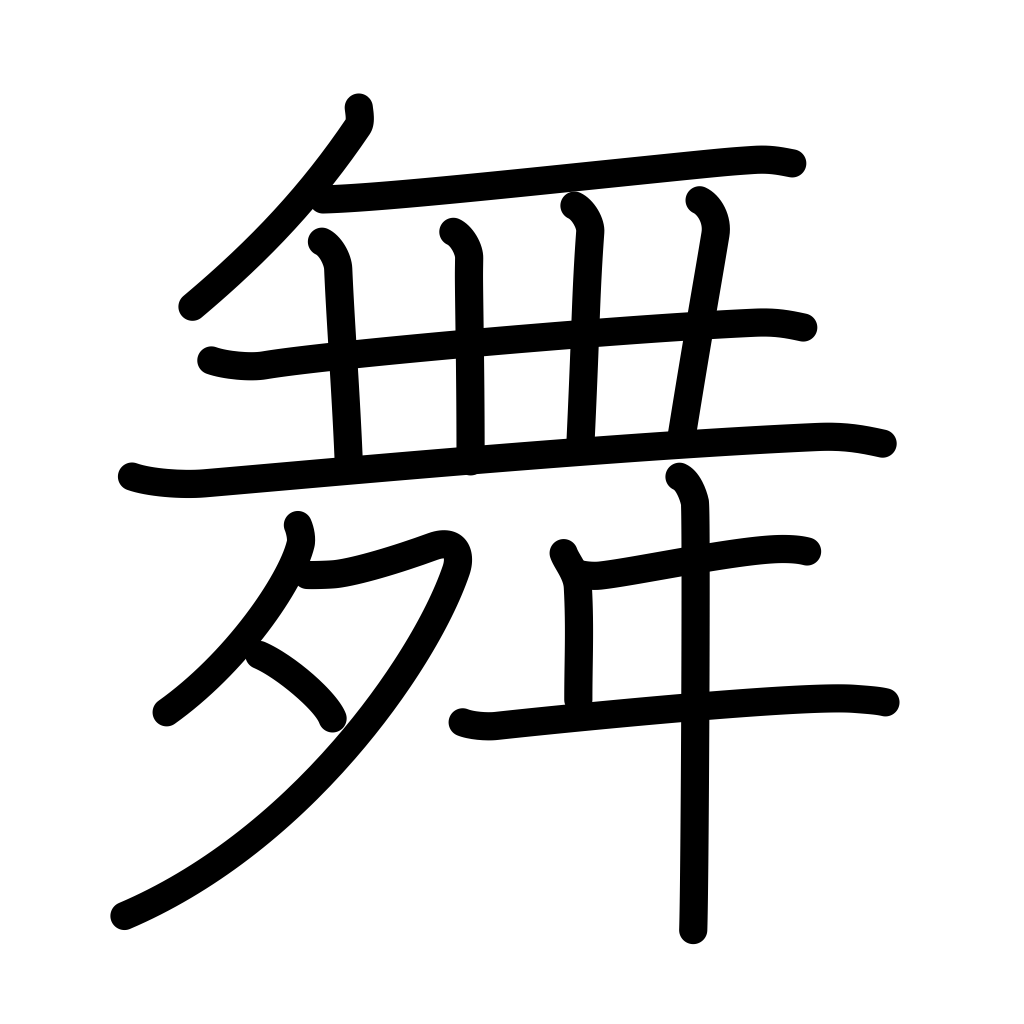
Meaning: dance, flit, circle, wheel